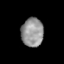
Tissue: lung
Cell type: Epithelial cells
Senescence score: 0.1761
Nuclear area (px): 621
Mean DAPI intensity: 148.552